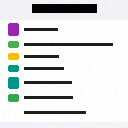
Screen state: on